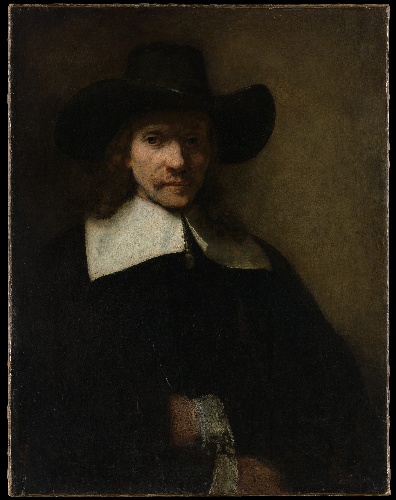
Title: Portrait of a Man
Artist: Rembrandt (Rembrandt van Rijn)
Artist bio: Dutch, Leiden 1606–1669 Amsterdam
Date: ca. 1655–60
Object type: Painting
Classification: Paintings
Medium: Oil on canvas
Dimensions: 32 7/8 x 25 3/8 in. (83.5 x 64.5 cm)
Department: European Paintings
Credit line: Marquand Collection, Gift of Henry G. Marquand, 1890
Accession year: 1891
Repository: Metropolitan Museum of Art, New York, NY
Tags: Men|Portraits